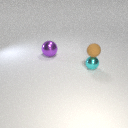
small brown rubber sphere above small cyan metal sphere